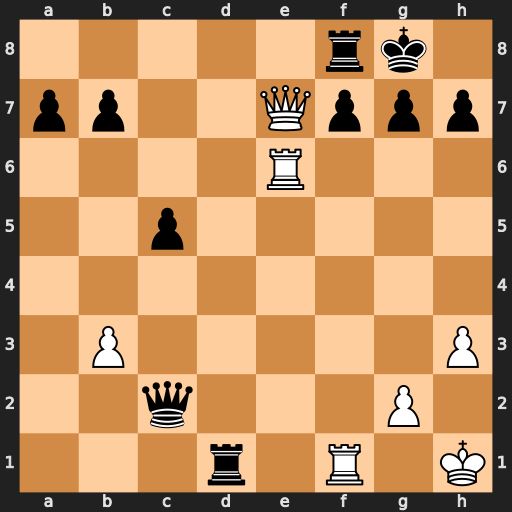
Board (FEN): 5rk1/pp2Qppp/4R3/2p5/8/1P5P/2q3P1/3r1R1K
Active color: w
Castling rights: -
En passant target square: -
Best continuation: Qxf7+ Rxf7 Re8+ Rf8 Rxf8#